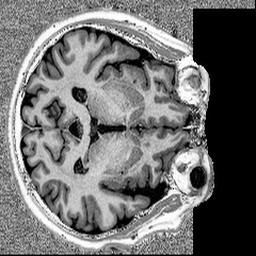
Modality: MP2RAGE
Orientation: axial
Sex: male